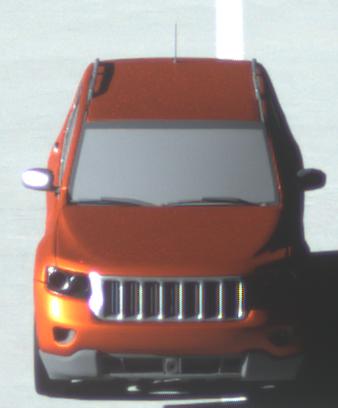
Make: Jeep
Model: Grand Cherokee
Detailed model: WK2
Model produced from: 2010
Model produced until: 2021
Doors: 5
Color: orange
Road condition: dry road
Daytime: sunrise or sunset
Contrast: high contrast